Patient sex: M
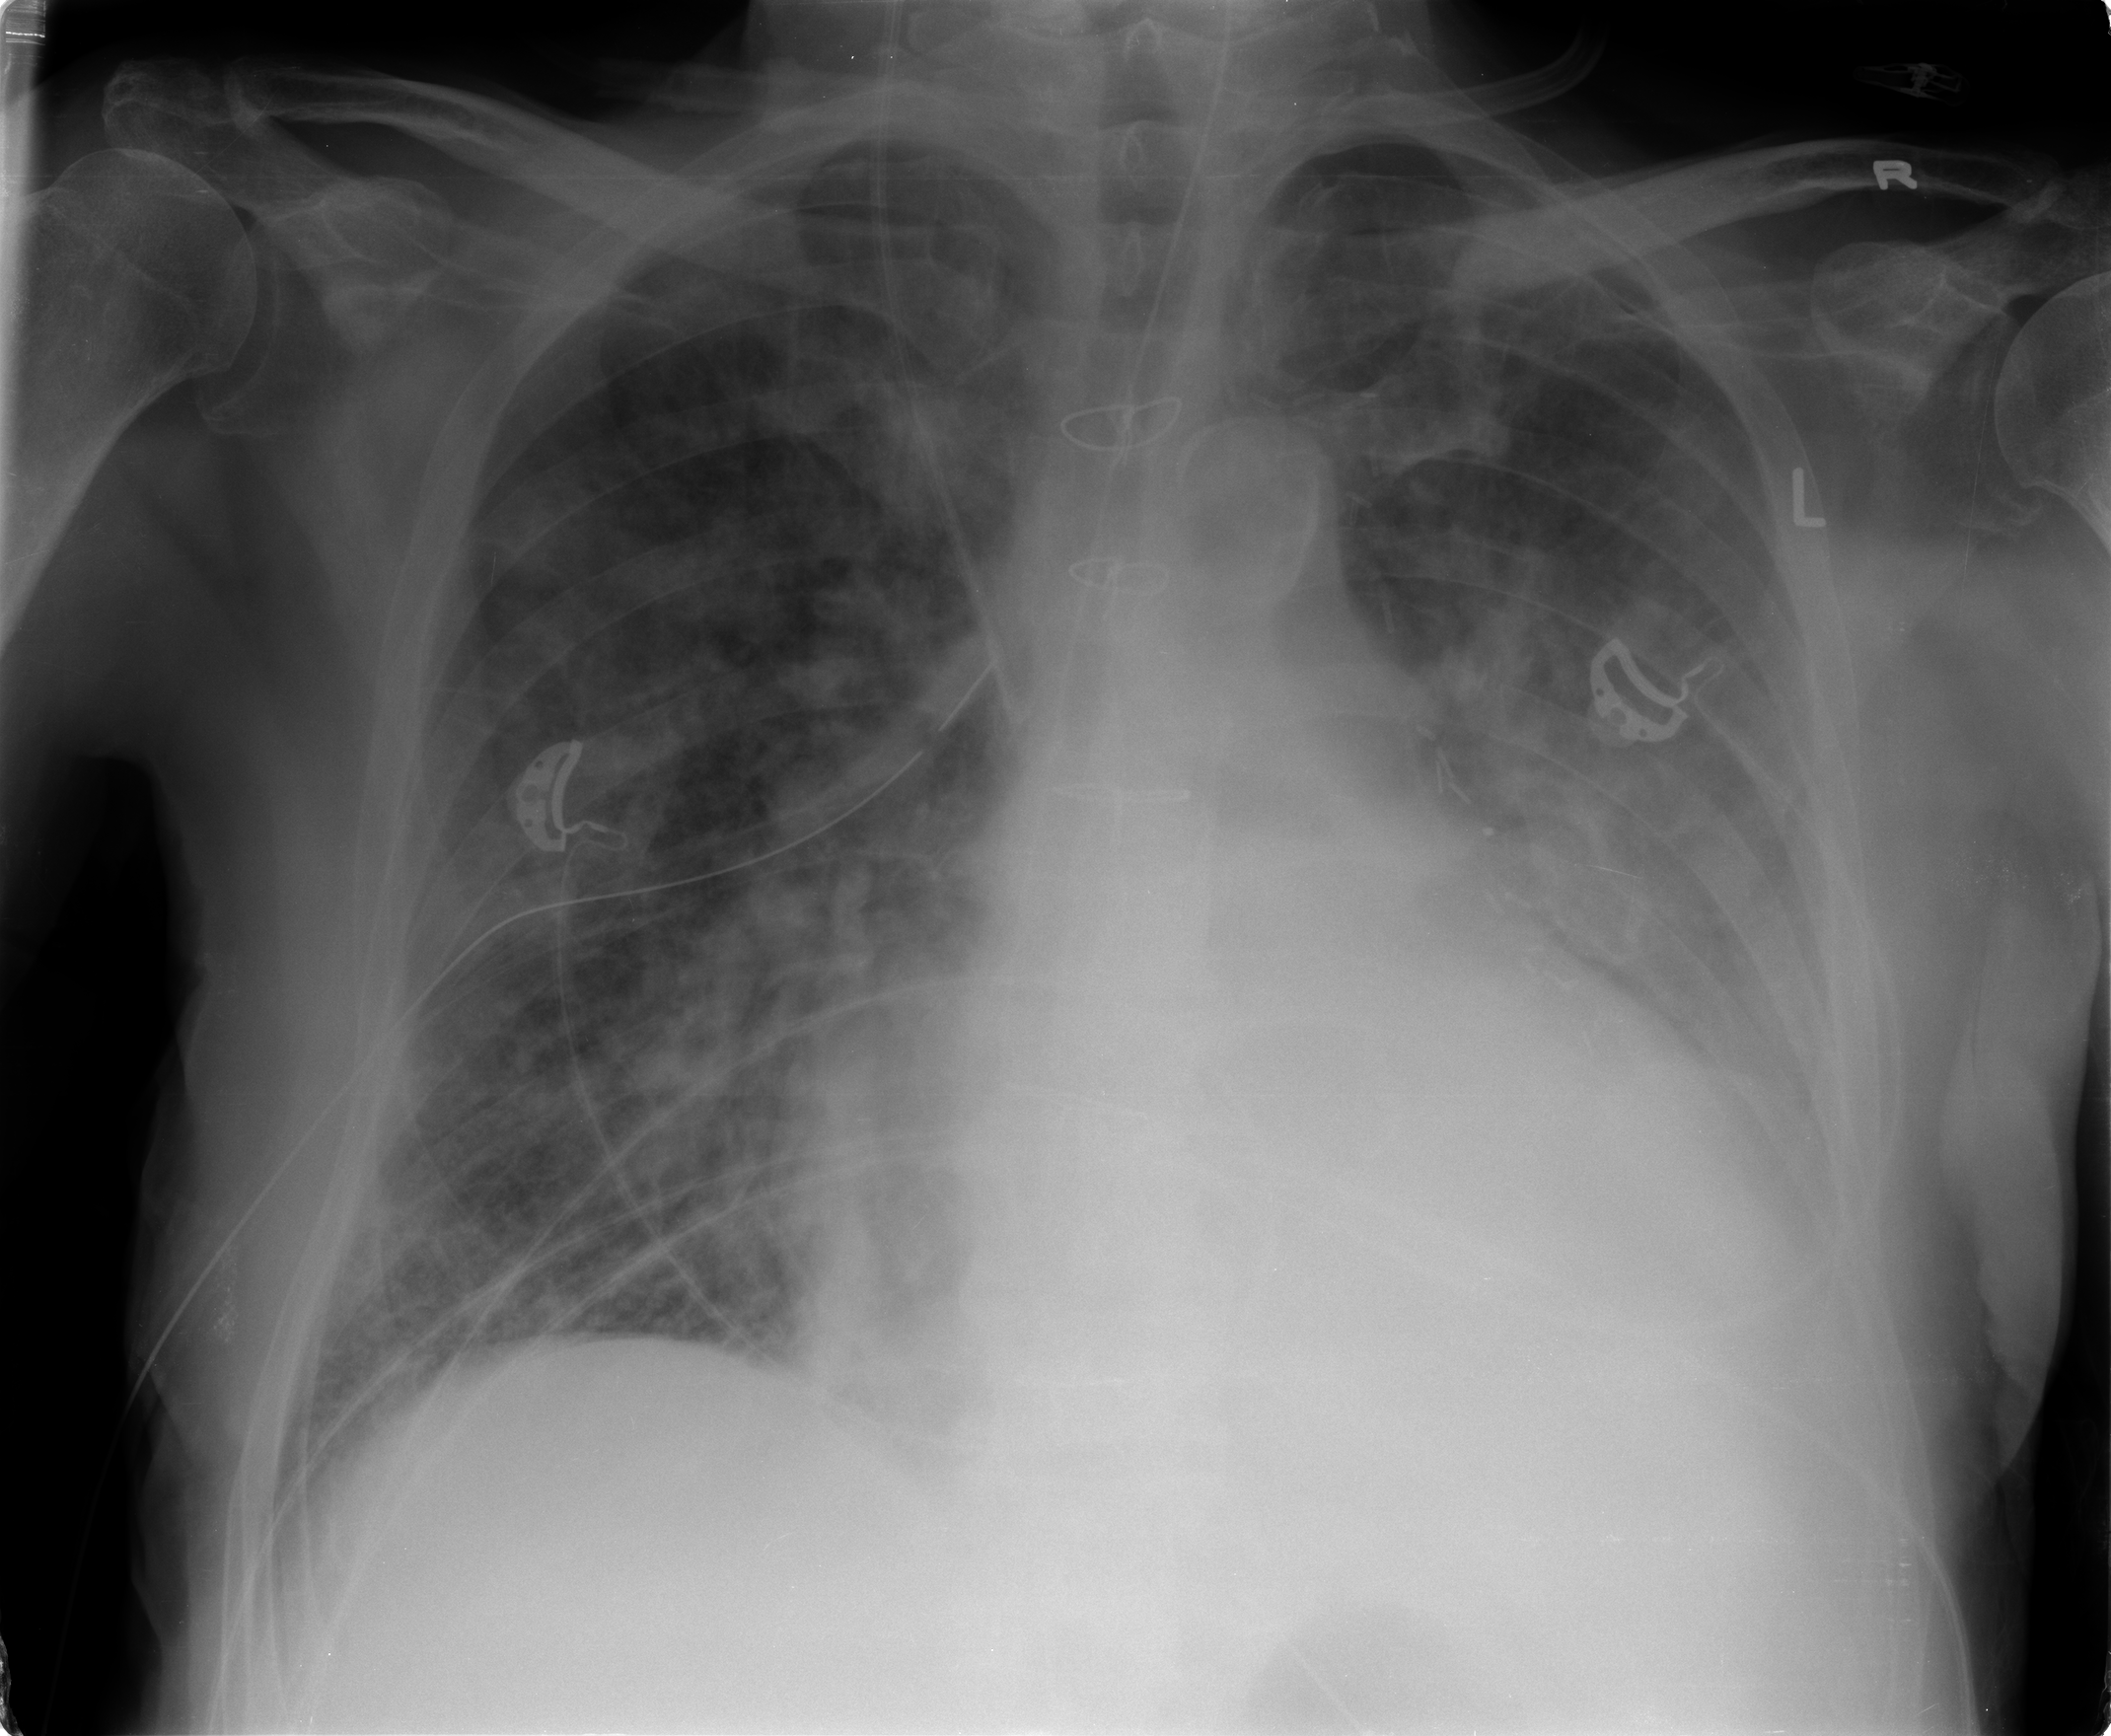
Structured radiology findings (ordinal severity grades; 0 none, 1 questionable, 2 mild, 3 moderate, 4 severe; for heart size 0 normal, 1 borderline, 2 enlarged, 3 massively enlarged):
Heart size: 3
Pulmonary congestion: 3
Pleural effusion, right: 0
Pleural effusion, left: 3
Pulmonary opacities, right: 3
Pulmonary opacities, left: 4
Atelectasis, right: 3
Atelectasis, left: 3